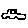
Label: car